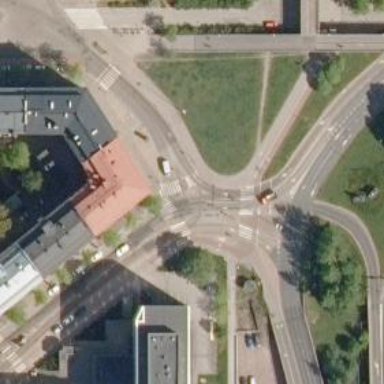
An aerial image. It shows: Crossing on asphalt cycleway.